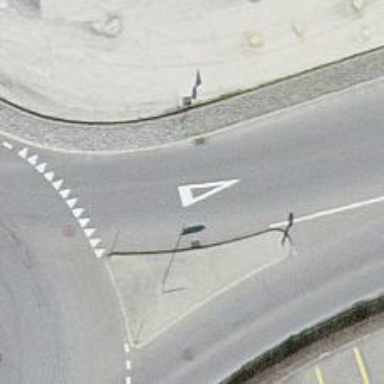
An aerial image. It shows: Secondary road with asphalt surface.